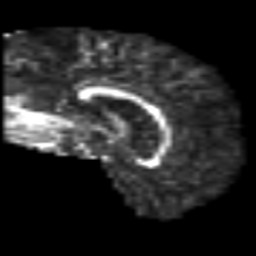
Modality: FA
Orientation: sagittal
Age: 50
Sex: male
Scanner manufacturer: siemens
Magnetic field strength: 3 T
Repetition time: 6.1 s
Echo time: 0.101 s